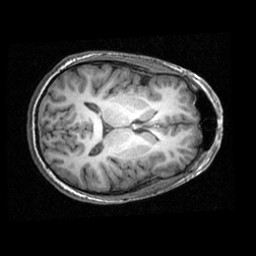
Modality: T1w
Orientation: axial
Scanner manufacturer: ge
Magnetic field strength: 3 T
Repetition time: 0.009036 s
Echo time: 0.00184 s